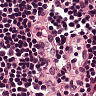
Metastatic tissue present: yes